Field crop: maize
Growth stage: 2
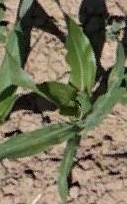
Species: maize